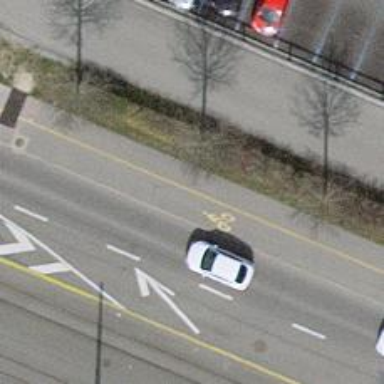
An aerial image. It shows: Asphalt footway/sidewalk with asphalt cycleway.